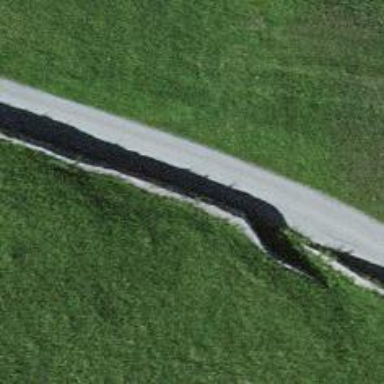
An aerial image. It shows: Retaining wall.